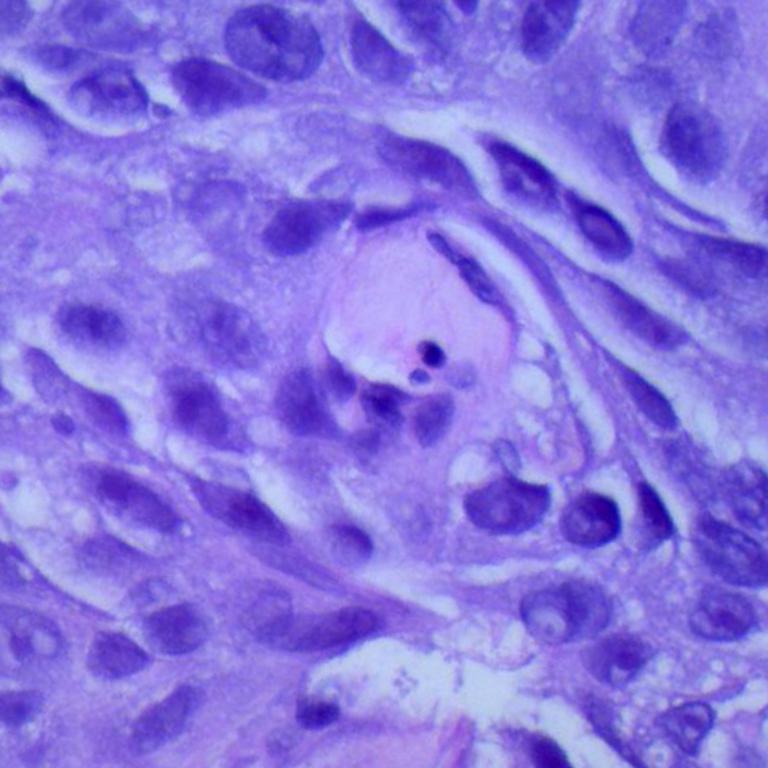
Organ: lung
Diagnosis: squamous carcinomas